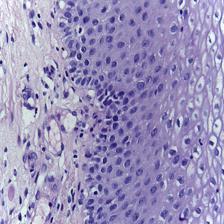
Diagnosis: Normal